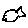
Label: fish